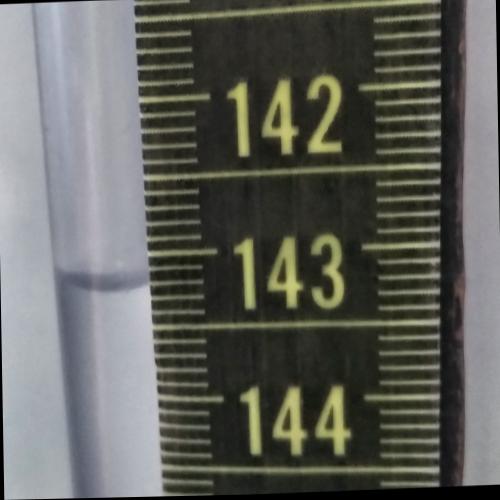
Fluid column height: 143.2 cm